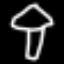
Label: mushroom